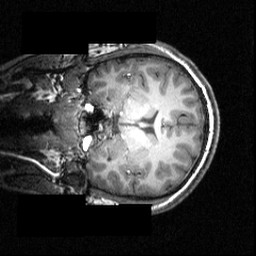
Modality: T1w
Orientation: coronal
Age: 18
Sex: male
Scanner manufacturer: siemens
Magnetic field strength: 3.951 T
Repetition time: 1.5 s
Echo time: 0.00335 s